Question: I would like to develop my own tooltip for Parameter Info (which pops up as soon as you start entering parameters in a function call).

I would like to implement it using Roslyn, but I don't know where to start. Can anyone provide me a small example to get me started?
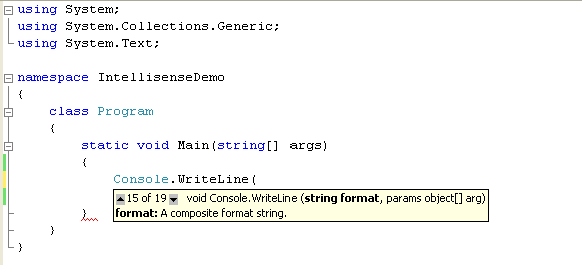
Answer: I should preface this by pointing out that extending Visual Studio is not a particularly easy, fun or straightforward endeavor.
I believe the MSDN article <URL> should get you off to a good start.
> The Signature Help source is based on signatures that implement 'ISignature', each of which contains parameters that implement 'IParameter'.
So first we have to create a parameter that inherits from <URL>.
Next we have to create a signature that inherits from <URL>. The key here is to implement a 'CurrentParameterChanged' event that is fired as the user types commas, changing with parameter's definition should be shown.
This is accomplished by creating the event and firing it as follows:
'''
public event EventHandler<CurrentParameterChangedEventArgs> CurrentParameterChanged;
public IParameter CurrentParameter
{
get { return m_currentParameter; }
internal set
{
if (m_currentParameter != value)
{
IParameter prevCurrentParameter = m_currentParameter;
m_currentParameter = value;
this.RaiseCurrentParameterChanged(prevCurrentParameter, m_currentParameter);
}
}
}
private void RaiseCurrentParameterChanged(IParameter prevCurrentParameter, IParameter newCurrentParameter)
{
EventHandler<CurrentParameterChangedEventArgs> tempHandler = this.CurrentParameterChanged;
if (tempHandler != null)
{
tempHandler(this, new CurrentParameterChangedEventArgs(prevCurrentParameter, newCurrentParameter));
}
}
'''
They computer the current parameter based on the number of commas in the string. The 'ComputeCurrentParameter()' method is a little too long to post here, however.
Next you have to implement <URL>. This interface provides signature help information for Intellisense.
The method 'ISignatureHelpSource.AugmentSignatureHelpSession()' is where the list of parameter information is created and where you'll be adding your custom parameter information. The MSDN provided example uses pre-written strings here. In reality, you'd probably want to calculate these things on the fly, perhaps with Roslyn, depending on your goals.
Finally, you must export an <URL>. This allows Visual Studio to consume your 'ISignatureHelpSource'.